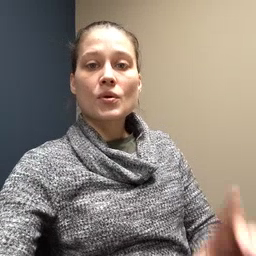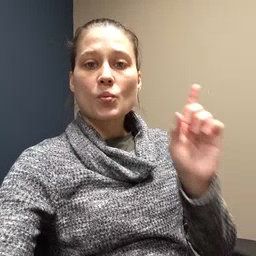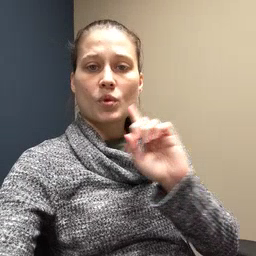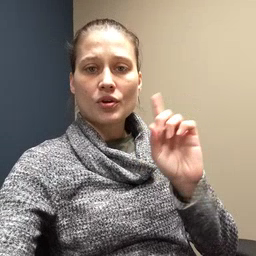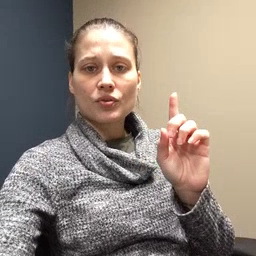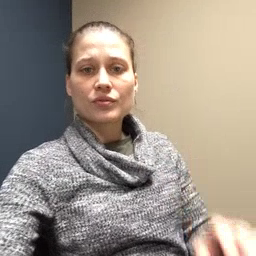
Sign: where